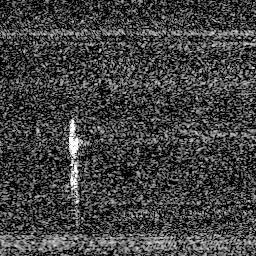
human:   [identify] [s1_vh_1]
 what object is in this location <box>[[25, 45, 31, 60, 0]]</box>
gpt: <ref>1 medium ship at the left</ref>